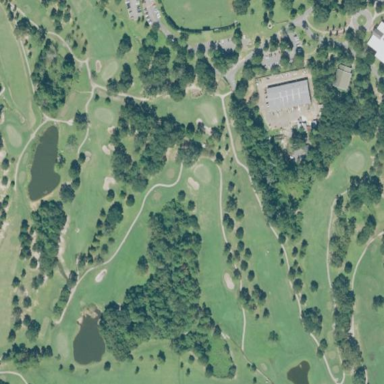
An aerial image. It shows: Golf course surrounded by greenery.